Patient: sex M, age 56
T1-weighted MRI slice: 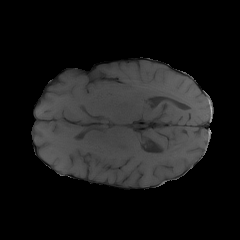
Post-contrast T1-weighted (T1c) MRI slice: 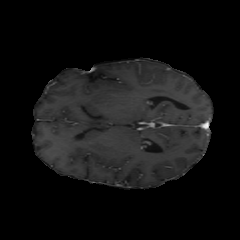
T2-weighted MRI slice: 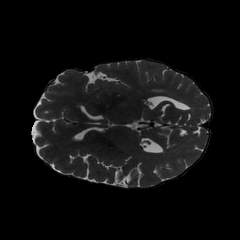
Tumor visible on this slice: no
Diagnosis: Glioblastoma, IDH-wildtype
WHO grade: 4